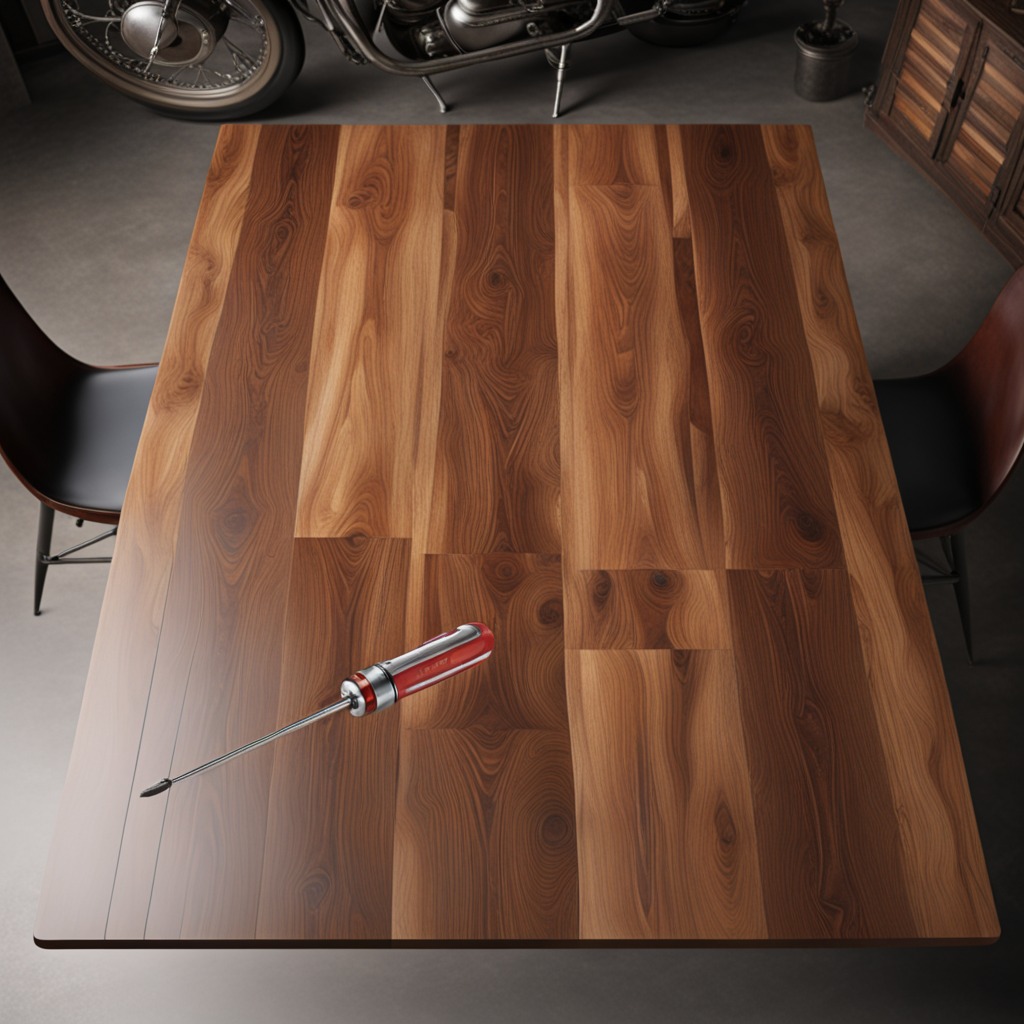
A screwdriver lies on an oil-spilled wooden table in a vintage motorcycle garage.